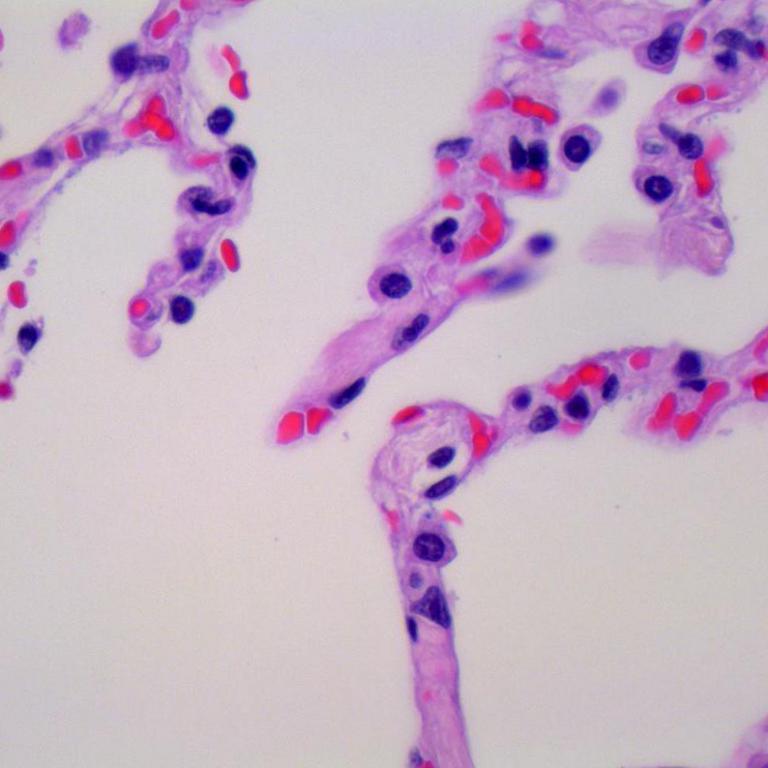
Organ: lung
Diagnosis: benign